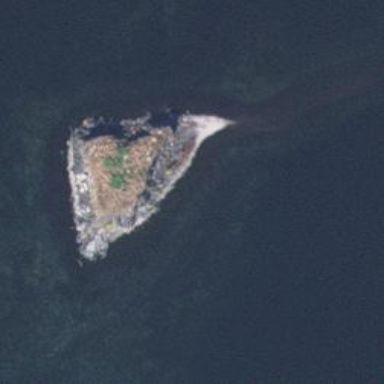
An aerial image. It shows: Islet.